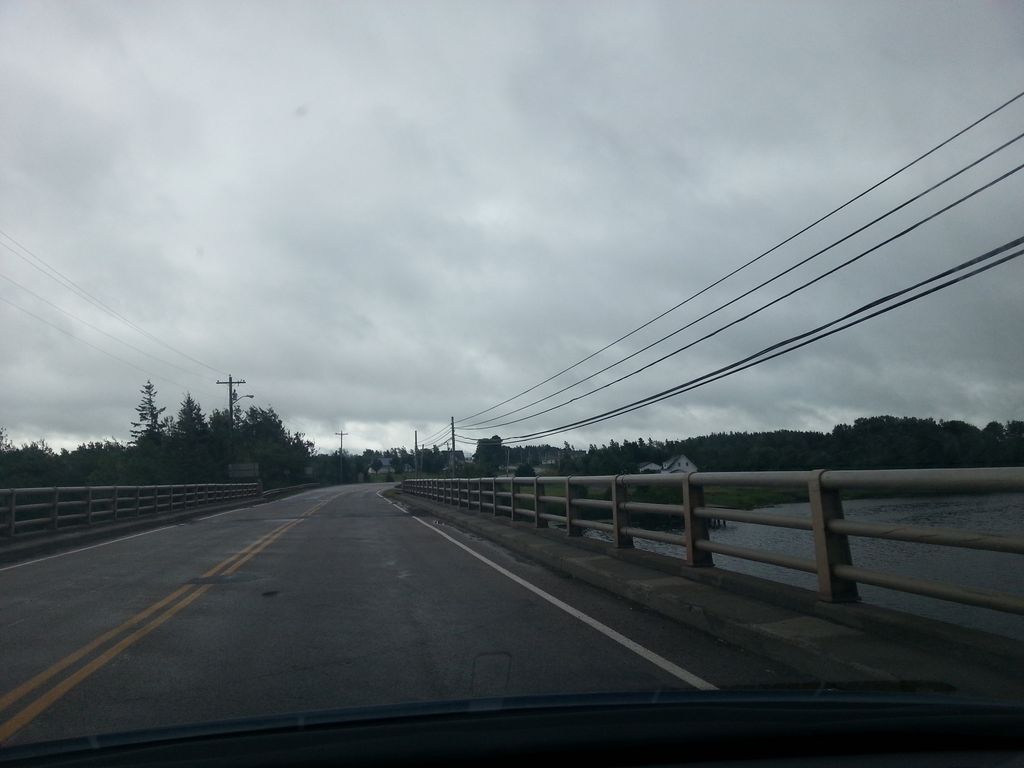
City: charlottetown